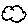
Label: cloud